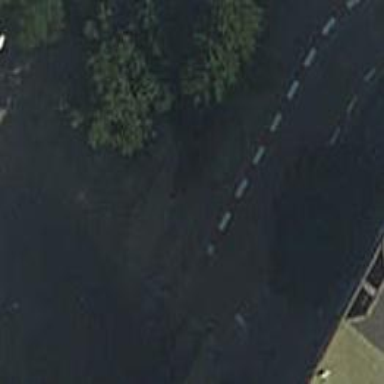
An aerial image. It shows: Uncontrolled road crossing.